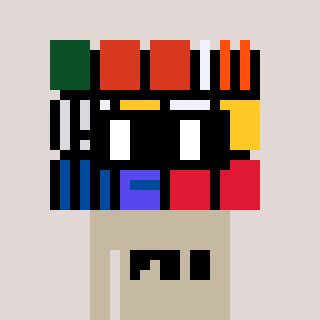
a pixel art character with square black glasses, a abstract-shaped head and a bege-colored body on a warm background